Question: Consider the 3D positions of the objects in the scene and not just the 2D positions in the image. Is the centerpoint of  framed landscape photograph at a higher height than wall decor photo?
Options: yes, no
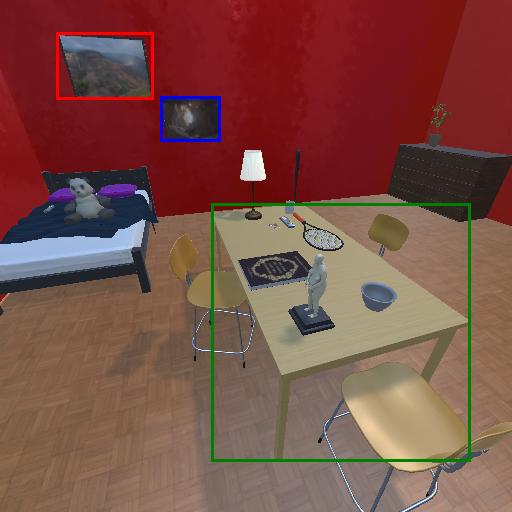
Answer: yes